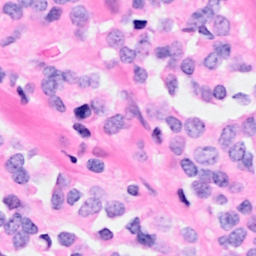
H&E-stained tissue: Breast